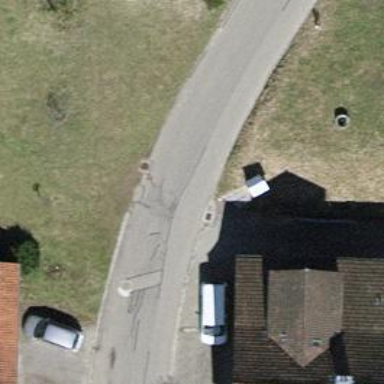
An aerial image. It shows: Unclassified road with asphalt surface.